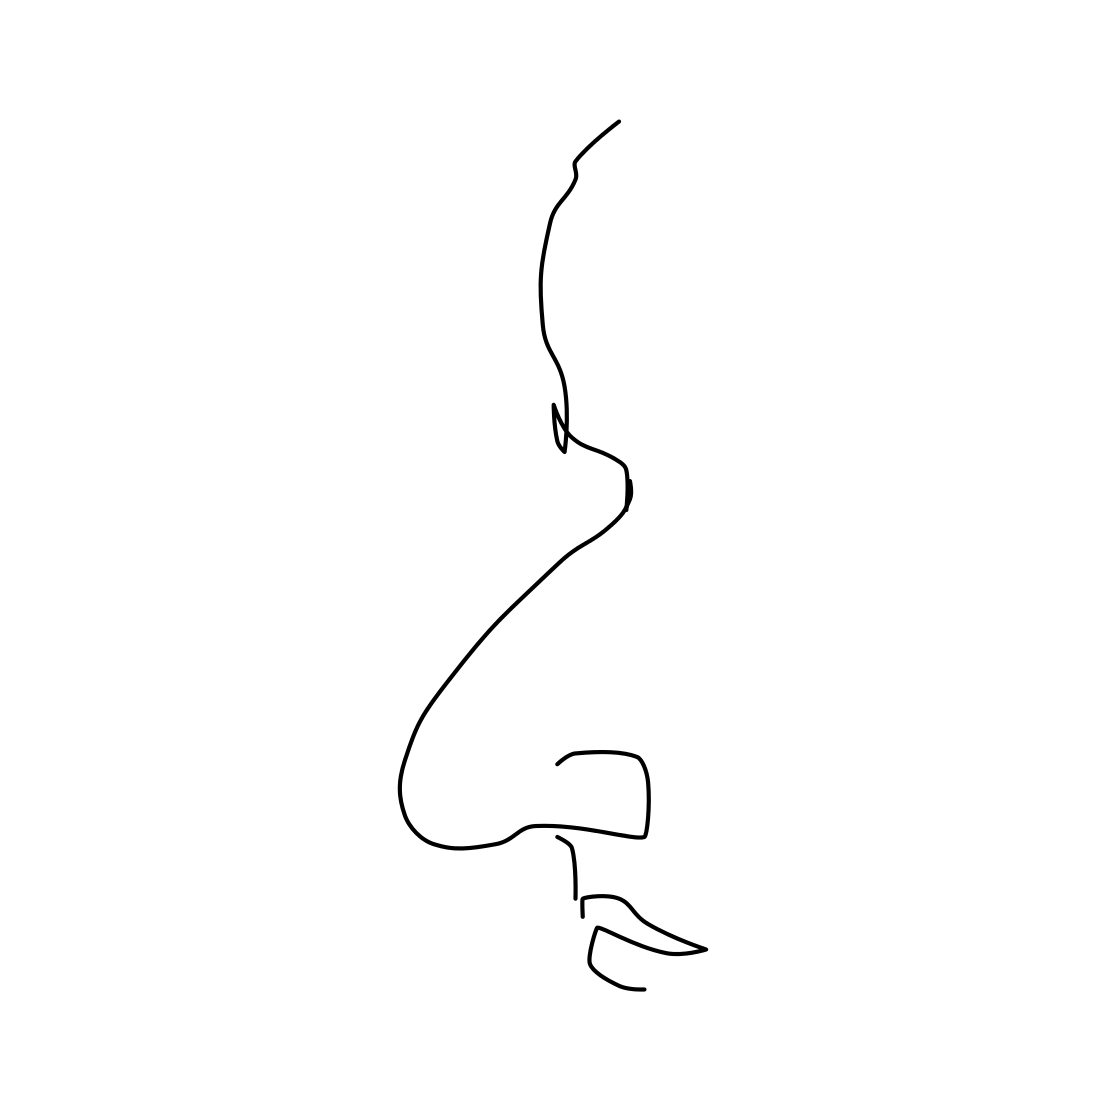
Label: nose